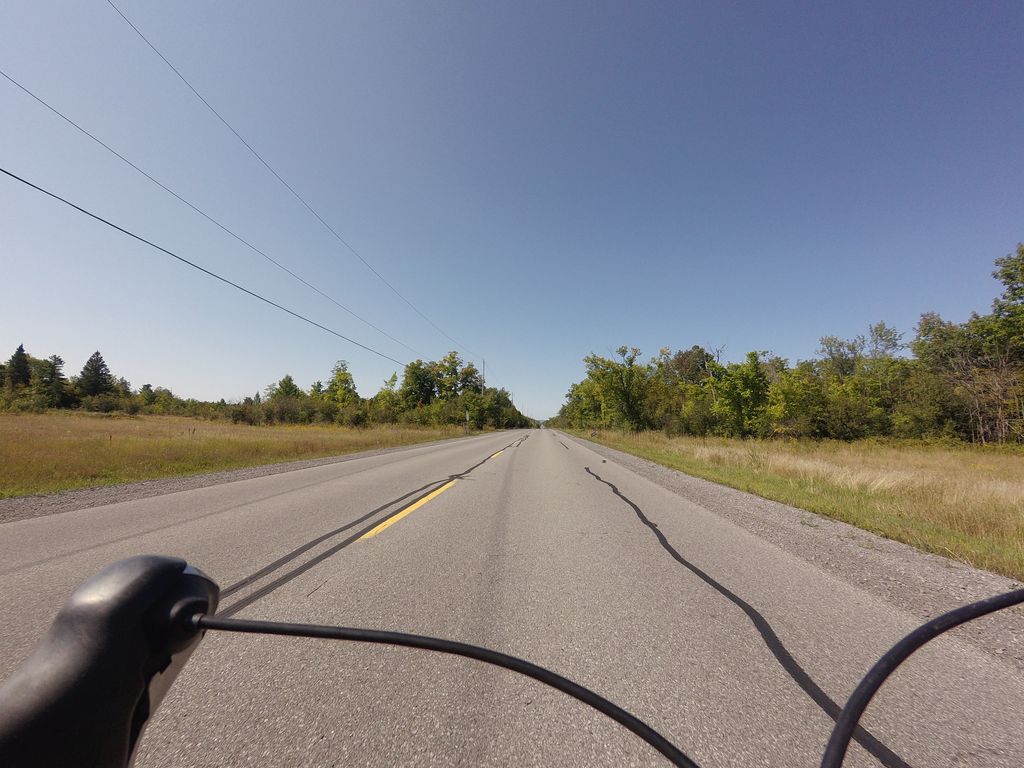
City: ottawa-gatineau